Question: Problem: How to parse enum string & value from XML model to object.
Error: Cannot parse enum value from XML to object model.
I tried to parse only enum value, but cannot parse to model. I tried some solutions but I still faced issue, please help to advise! Thanks for your support!
- Enum:'''
public enum DocumentType
{
DocumentType_A = 0,
DocumentType_B = 1,
DocumentType_C = 2
}
'''
- XML:
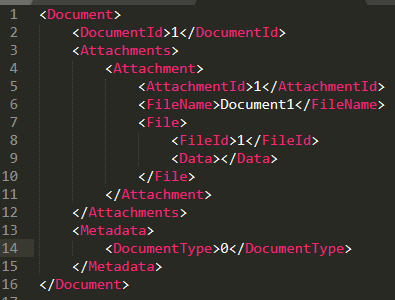
Answer: First get the node from the XML and then parse it to an enum.
'''
const string str = "<?xml version="1.0" encoding="utf-8"?><Document><DocumentId>1</DocumentId><Attachment></Attachment><Metadata><DocumentType>0</DocumentType></Metadata></Document>";
var xml = new XmlDocument();
xml.LoadXml(str);
var node = xml.DocumentElement.SelectSingleNode("/Document/Metadata/DocumentType").InnerText;
DocumentType currentEnum = (DocumentType)Enum.Parse(typeof(DocumentType), node);
int currentEnumId = (int)currentEnum;
'''
UPDATE based on comments - Deserialize xml to object with enums
XML
'''
<?xml version="1.0" encoding="utf-8"?>
<Document>
<DocumentId>1</DocumentId>
<Attachment></Attachment>
<Metadata>
<DocumentType>1</DocumentType>
</Metadata>
</Document>
'''
Models
'''
public class Document
{
public long DocumentId { get; set; }
public Metadata Metadata { get; set; }
}
public class Metadata
{
public string DocumentType { get; set; }
public DocumentType Type
{
get
{
return (DocumentType)Enum.Parse(typeof(DocumentType), DocumentType);
}
}
}
public enum DocumentType
{
DocumentType_A = 0,
DocumentType_B = 1,
DocumentType_C = 2
};
'''
Converting XML to Object:
'''
var serializer = new XmlSerializer(typeof(Document));
using (var reader = XmlReader.Create("/Users/brunomartinspro/Desktop/myxml.xml"))
{
Document document = (Document)serializer.Deserialize(reader);
var mySuperType = document.Metadata.Type;
}
'''